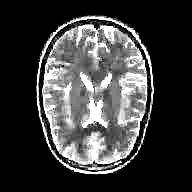
Label: notumor